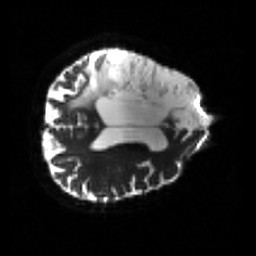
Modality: sbref
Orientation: axial
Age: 64
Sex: male
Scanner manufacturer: siemens
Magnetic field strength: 3 T
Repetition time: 4.5 s
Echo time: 0.103 s